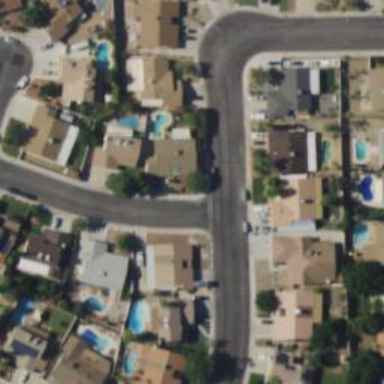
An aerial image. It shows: Residential road.